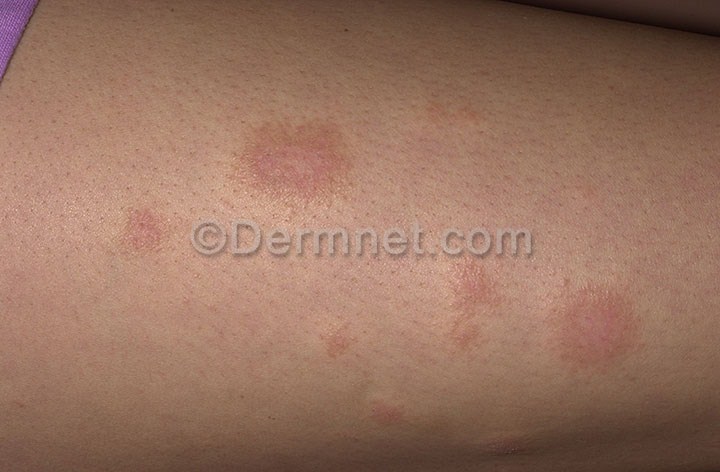
Disease: Eczema Photos